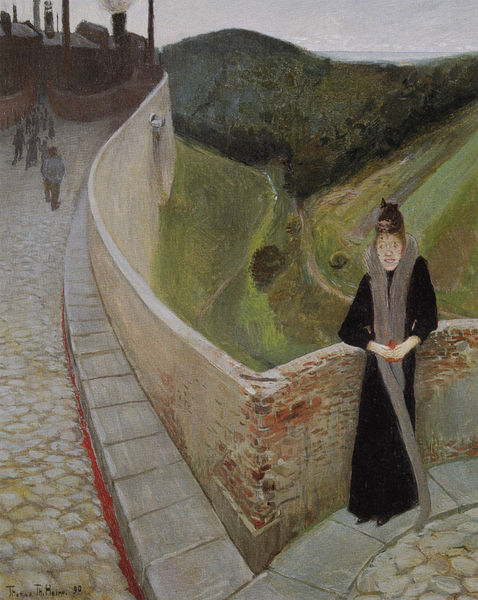
Titel: Vor Sonnenaufgang
Künstler: Thomas Theodor Heine
Standort: Israel
Institution: Privatbesitz
Schlagwörter: himmel, mann, meer, weiß, wolken, fluss, grün, landschaft, menschen, ocker, stadt, frau, grau, hut, jahrhundertwende, kleid, rücken, schwarz, strasse, ausblick, boa, dame, gebäude, gras, park, rot, schal, schleier, tuch, weg, wiese, beige, malerei, symbolismus, wand, gesicht, mensch, stein, steine, bildnis, porträt, signatur, verzerrung, öl, bach, felder, ferne, flusslauf, horizont, häuser, hügel, natur, strauch, brücke, brüstung, busch, pfad, rauch, wege, wiesen, boden, mantel, personen, pflanzen, wald, kamin, kamine, schornstein, deutschland, aussicht, lächeln, ecke, gasse, ort, pflaster, schuhe, abhang, gipfel, hang, dorf, dächer, mauer, schornsteine, ziegel, gelände, schlucht, backstein, promenade, duktus, jugendstil, tusch, geländer, stola, ortschaft, katze, bürgersteig, gehsteig, flussbett, rinnsal, munch, kreuzung, mauerwerk, wälder, abgrund, asien, kopfsteinpflaster, sonntag, tracht, china, schuhspitzen, edvard munch, taschentuch, backsteinmauer, kreuzigung, mauern, fluchtpunkt, platten, spaziergänger, rinnstein, wasserspeier, bewaldet, cina, fluchtperspektive, flussthal, fusspitzen, heinemann, horizonth, inga, manschen, millais, schwaster, steig, steinplatten, strapß, strassenecke, thal, wittwe